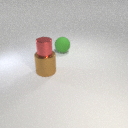
small red metal cylinder above large brown metal cylinder